Question: I would like to plot amount of columns for 2 different scenario based on in my dataset preferably via 'Pandas.DataFrame' :
columns index[2,5,8,..., n+2]
the last 480 columns or column index [<PHONE>]

I've tried to play with index of columns which is following:
'''
import pandas as pd
import numpy as np
import matplotlib.pyplot as plt
dft = pd.read_csv("D:\Test.csv" , header=None)
dft.head()
id_set = dft[dft.index % 2 == 0].astype('int').values
A = dft[dft.index % 2 == 1].values
B = dft[dft.index % 2 == 2].values
C = dft[dft.index % 2 == 3].values
data = {'A': A[:,0], 'B': B[:,0], 'C': C[:,0]}
df = pd.DataFrame(data, columns=['A','B','C'], index = id_set[:,0])
#1st scenario
j=0
index=[]
for i in range(1439):
if j==2:
j=0
continue
else:
index.append(i)
j+=1
print(index)
#2nd scenario
last_480 = df.[0:480][::-1]
'''
I've found this <URL> but they weren't my case!
I would appreciate if someone can help me.
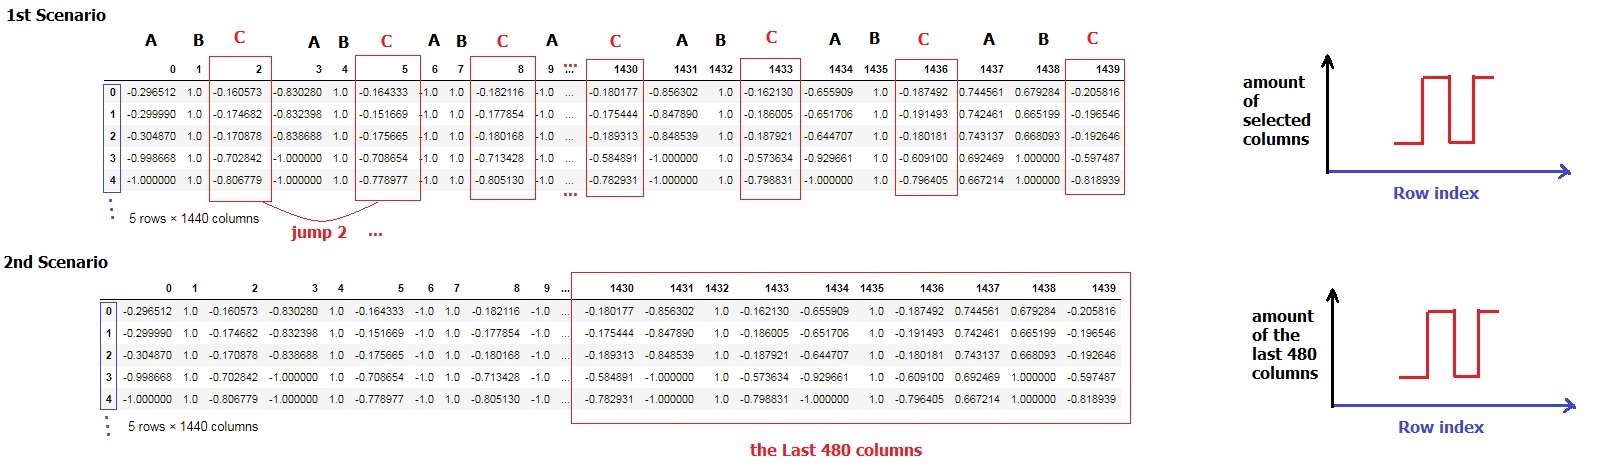
Answer: 1st scenario:
'''
df.iloc[:, 2::3]
'''
The slicing here means all rows, columns starting from the 2nd, and every 3 after that.
2nd scenario:
'''
df.iloc[:, :961:-1]
'''
The slicing here means all rows, columns to 961 from the end of the list.
EDIT:
'''
import matplotlib.pyplot as plt
import seaborn as sns
senario1 = df.iloc[:, 2::3].copy()
sns.lineplot(data = senario1.T)
'''
You can save the copy of the slice to another variable, then since you want to graph row-wise you need to take the transpose of the sliced matrix (This will make yours rows into columns).